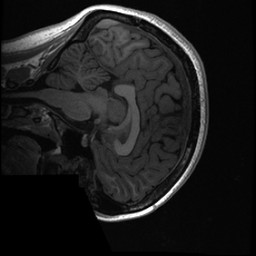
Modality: T1w
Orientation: sagittal
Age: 23
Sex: female